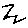
Label: zigzag